Interaction volume radius: 10 \u00c5
Interaction volume height: 15 \u00c5
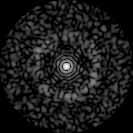
Disorder parameter: 0.8372